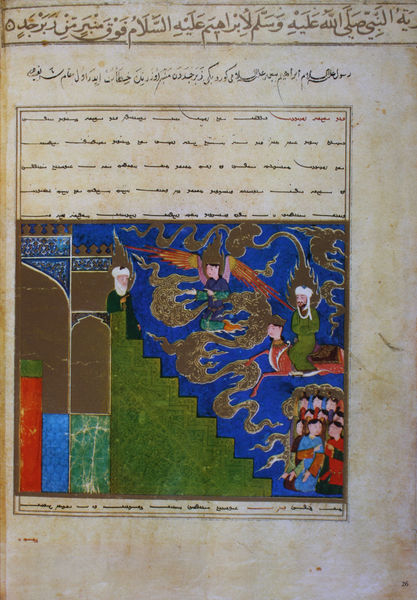
Titel: Miradschname(Buch der Himmelfahrt). Abraham
Künstler: Herat (Chorasan)
Standort: Paris
Institution: Bibliothèque Nationale.
Schlagwörter: blau, blätter, feuer, flügel, gruppe, mann, vogel, weiß, wolken, grün, menschen, sitzen, braun, bunt, fenster, frau, köpfe, männer, tür, zeichnung, gebäude, haus, rot, weg, wolke, zaun, malerei, muster, ornament, teppich, bart, wand, geschichte, mensch, rahmen, bild, feld, felder, rauch, gold, personen, blatt, girlande, fliegen, pferd, reiter, engel, ranken, reiten, farbig, schrift, bilderrahmen, papier, rahmung, bogen, abstrakt, farben, mauer, farbe, formen, grafik, nebel, figuren, fluß, dampf, treppe, könig, thron, kopftuch, inschrift, verzierung, stufen, schriftzeichen, grun, tor, zinnen, bögen, wände, flamme, buch, moschee, orient, orientalisch, türme, palast, form, asien, seite, illustration, text, beschriftung, überschrift, asiatisch, schlange, volk, worte, herrscher, beten, tinte, ranke, buchseite, chinesisch, arabisch, mauern, mittelalter, märchen, fabelwesen, erscheinung, tempel, landkarte, turban, miniatur, ungeheuer, arabien, islam, persien, drachen, bildunterschrift, drache, handschrift, aufstieg, wort, sultan, ägypten, zinne, quadratisch, geist, kamel, coloriert, geis, abendland, buchmalerei, islamisch, morgenland, jungfrauen, persisch, koran, mohammed, isalm, mosche, illumination, buchkunst, handscheift, rahmn, schluss, ro, textseite